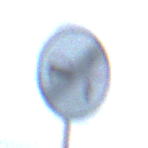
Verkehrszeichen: EndeVerbotUeberholenEinspurigeFahrzeuge
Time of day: SunriseSunset
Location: Outdoor (Nature)
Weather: PartlyCloudy
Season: NotSpecified
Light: Natural